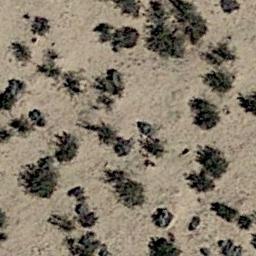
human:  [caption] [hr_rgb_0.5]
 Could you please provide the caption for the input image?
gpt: Chaparral is evenly distributed on the sand .

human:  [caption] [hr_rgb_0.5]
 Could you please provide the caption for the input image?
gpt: There are several trees and some weeds in this desert .

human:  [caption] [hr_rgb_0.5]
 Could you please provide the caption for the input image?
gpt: Some sparse chaparrals grow in the desert .

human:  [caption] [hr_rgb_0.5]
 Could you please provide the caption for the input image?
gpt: There are some dry bushes make up the chaparral on the desert .

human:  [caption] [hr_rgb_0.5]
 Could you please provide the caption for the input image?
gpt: The chaparral is not evenly distributed .